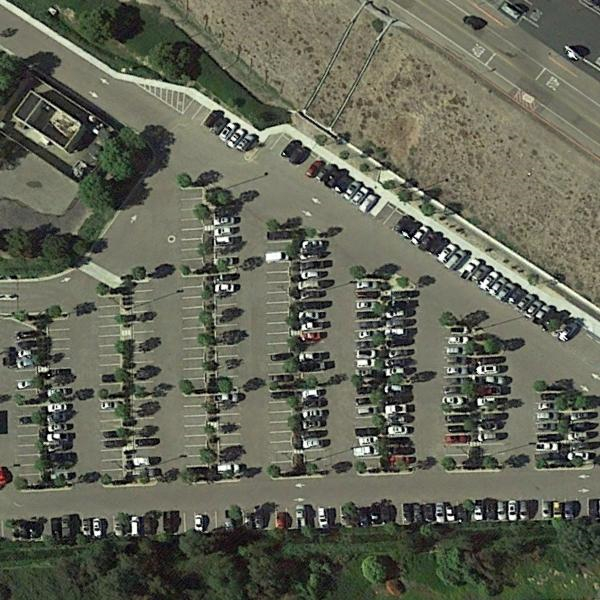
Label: Parking